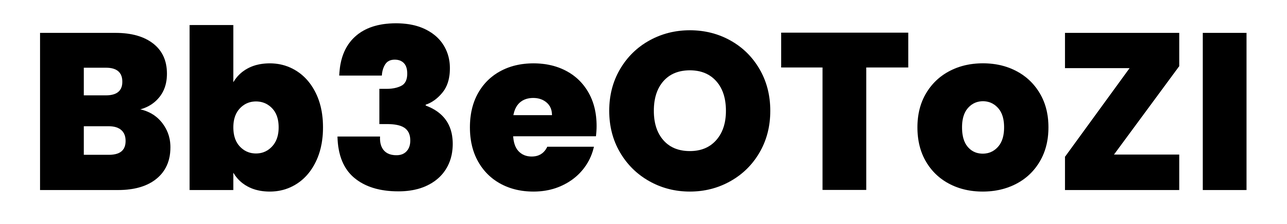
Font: Poppins-ExtraBold